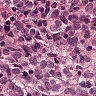
Metastatic tissue present: yes